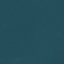
Land use / land cover: SeaLake